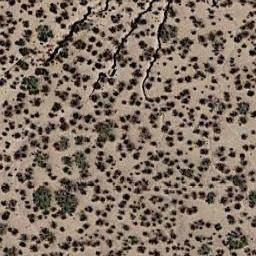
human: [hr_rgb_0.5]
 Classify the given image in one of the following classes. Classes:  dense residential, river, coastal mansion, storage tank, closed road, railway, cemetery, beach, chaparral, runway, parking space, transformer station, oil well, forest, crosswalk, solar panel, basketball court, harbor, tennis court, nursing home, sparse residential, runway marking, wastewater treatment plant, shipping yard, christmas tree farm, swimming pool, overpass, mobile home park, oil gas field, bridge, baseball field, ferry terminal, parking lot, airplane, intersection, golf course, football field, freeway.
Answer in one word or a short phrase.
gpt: chaparral